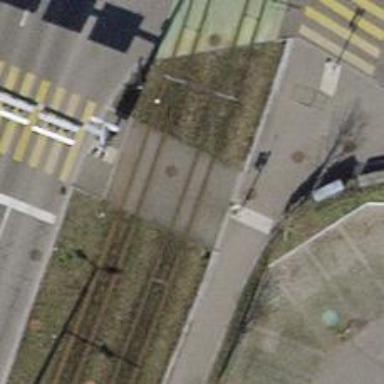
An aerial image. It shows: Uncontrolled railway crossing.